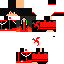
A female human skin with dark skin, wearing brown long hair dressed in a red hoodie and red pants, featuring a closed mouth.